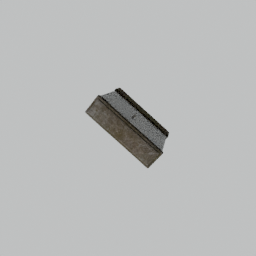
Label: electronics